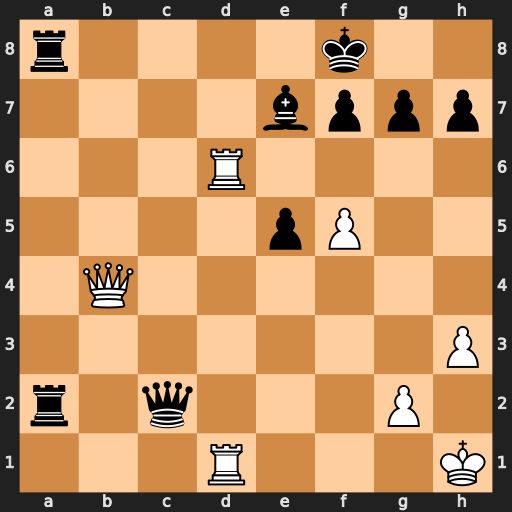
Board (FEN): r4k2/4bppp/3R4/4pP2/1Q6/7P/r1q3P1/3R3K
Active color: w
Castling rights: -
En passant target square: -
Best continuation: Rd8+ Rxd8 Rxd8#